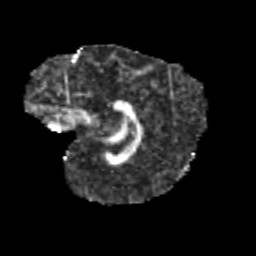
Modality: FA
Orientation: sagittal
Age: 9
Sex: female
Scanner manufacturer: siemens
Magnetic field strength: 3 T
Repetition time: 3.8 s
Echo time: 0.07 s